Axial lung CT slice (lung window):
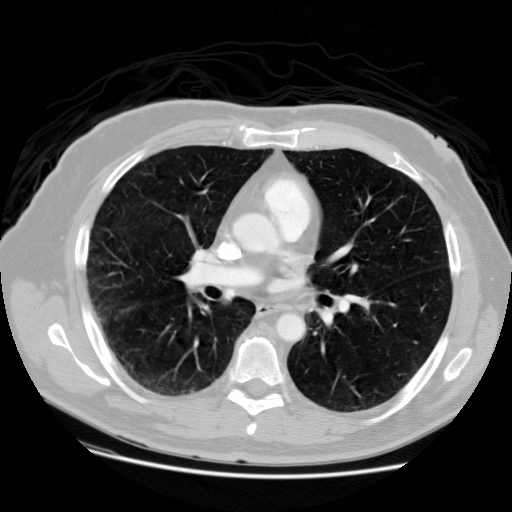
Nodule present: no